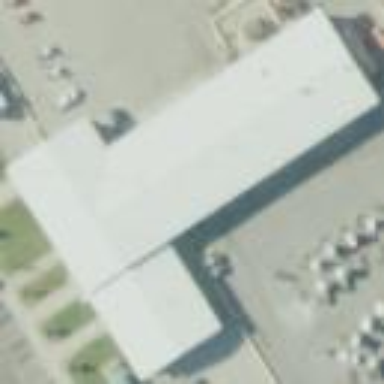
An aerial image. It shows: Warehouse building.